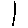
Label: line